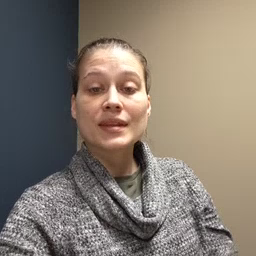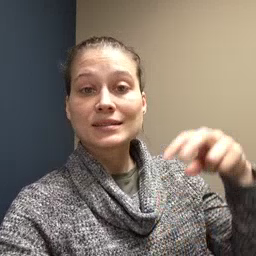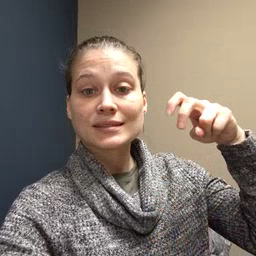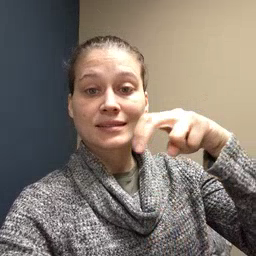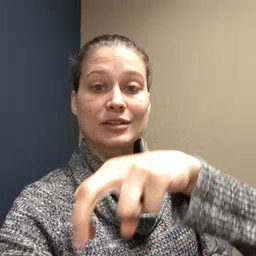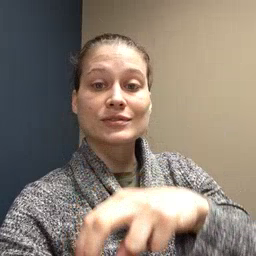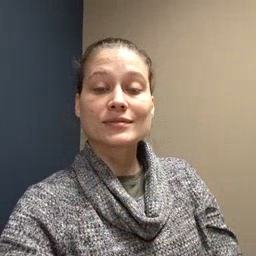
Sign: stairs